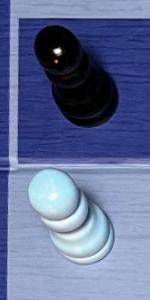
Label: Pawn_White